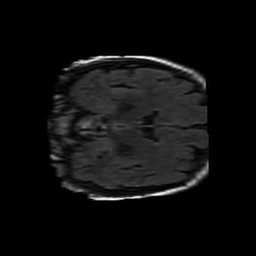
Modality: FLAIR
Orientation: coronal
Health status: ill
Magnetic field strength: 3 T